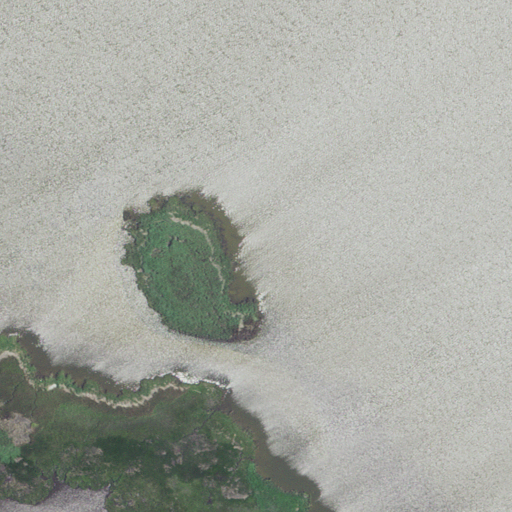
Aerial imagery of island in North Carolina named Swan Island containing open water, herbaceous wetlands, and woody wetlands